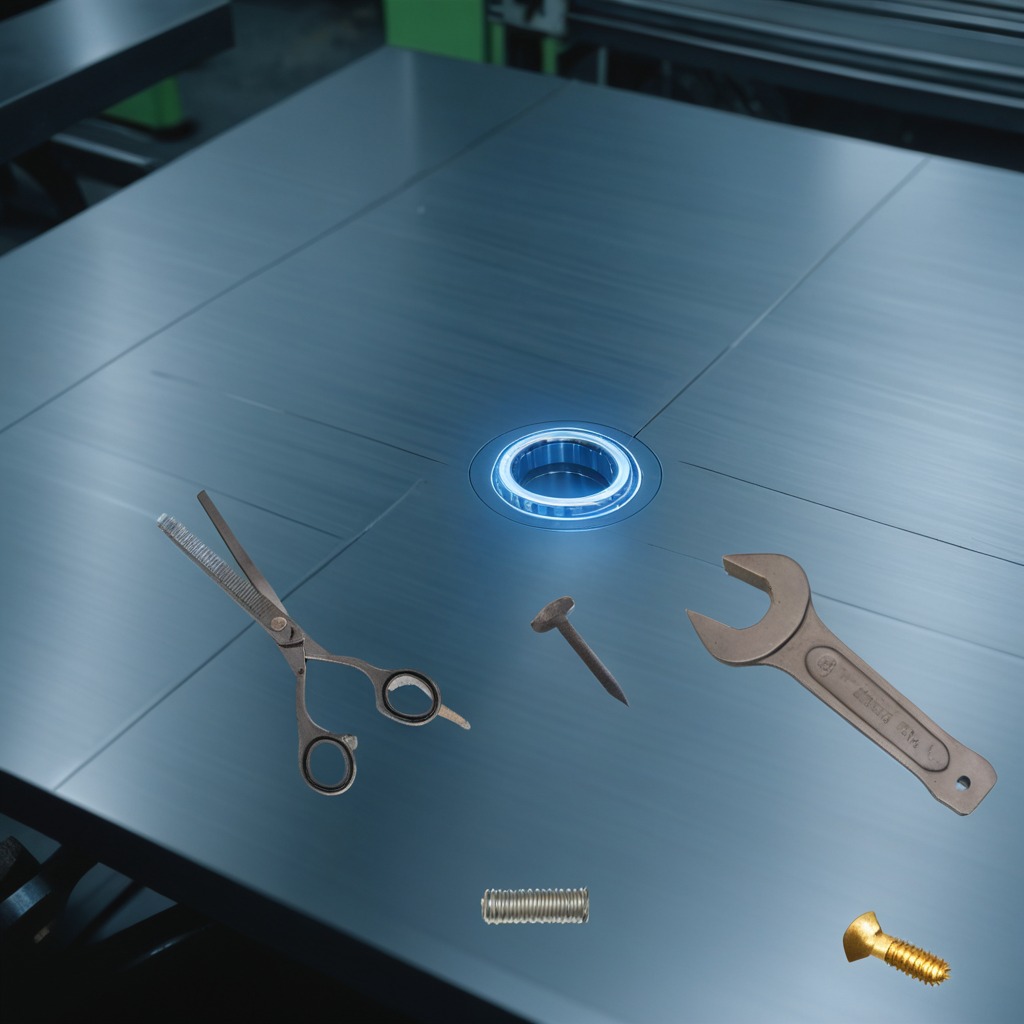
A metal machine screw, an iron nail, a coiled metal spring, a pair of scissors, and a wrench are lying on a metal table in a machine shop under fluorescent lights.